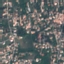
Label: Residential